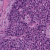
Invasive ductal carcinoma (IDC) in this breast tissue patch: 1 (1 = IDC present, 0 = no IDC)